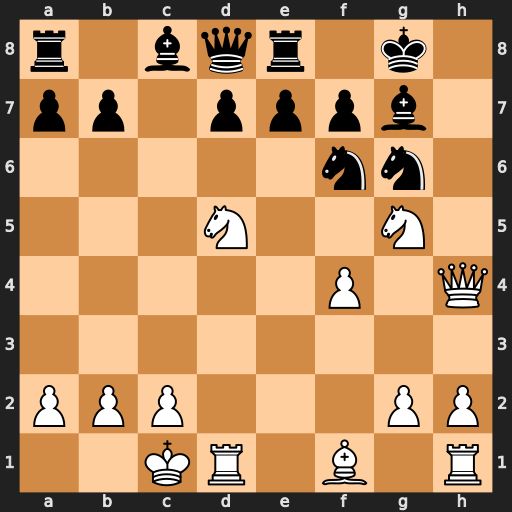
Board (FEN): r1bqr1k1/pp1pppb1/5nn1/3N2N1/5P1Q/8/PPP3PP/2KR1B1R
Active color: w
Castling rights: -
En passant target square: -
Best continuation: Nxf6+ exf6 Qh7+ Kf8 Nxf7